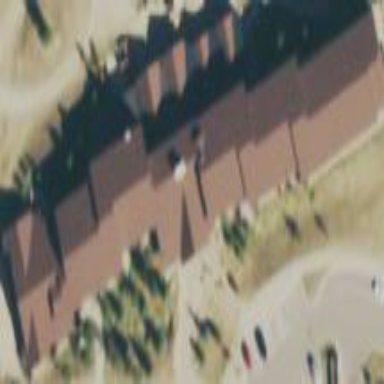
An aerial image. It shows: Hotel building with gabled roof.